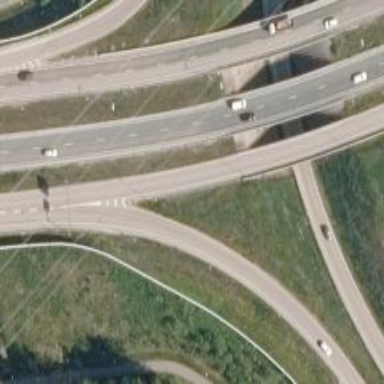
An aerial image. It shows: Asphalt trunk highway.